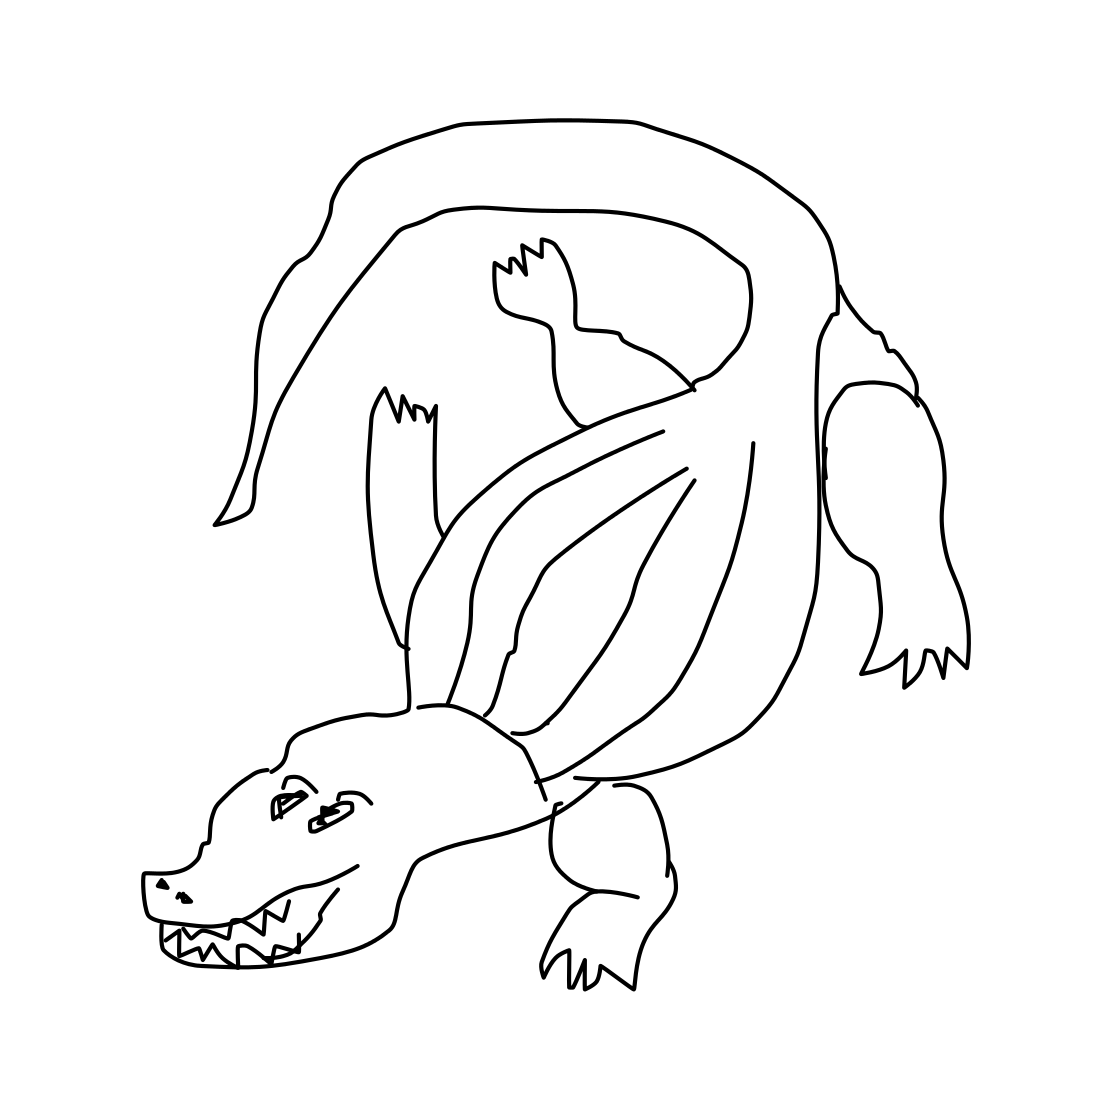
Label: crocodile